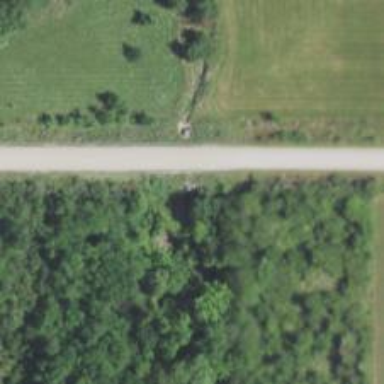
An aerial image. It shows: Culvert tunnel.